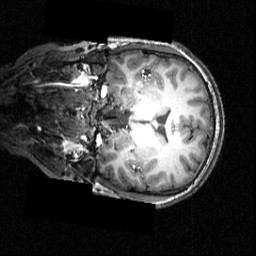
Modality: T1w
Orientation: coronal
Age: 12
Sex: female
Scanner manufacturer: siemens
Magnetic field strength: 3.951 T
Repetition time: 1.5 s
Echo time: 0.00335 s